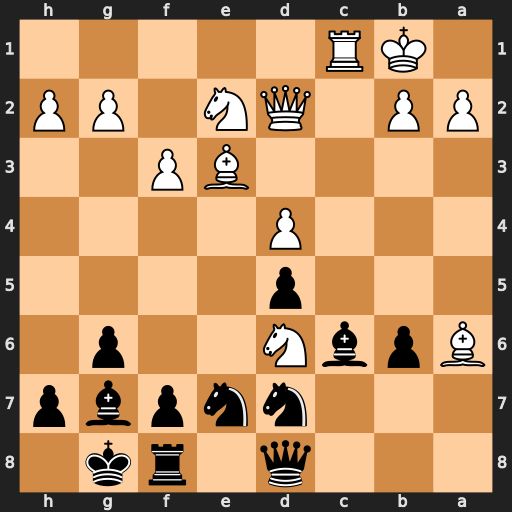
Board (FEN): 3q1rk1/3nnpbp/BpbN2p1/3p4/3P4/4BP2/PP1QN1PP/1KR5
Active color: b
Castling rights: -
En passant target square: -
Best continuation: Nb8 Bd3 Qxd6